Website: macys
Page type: customer-info-address
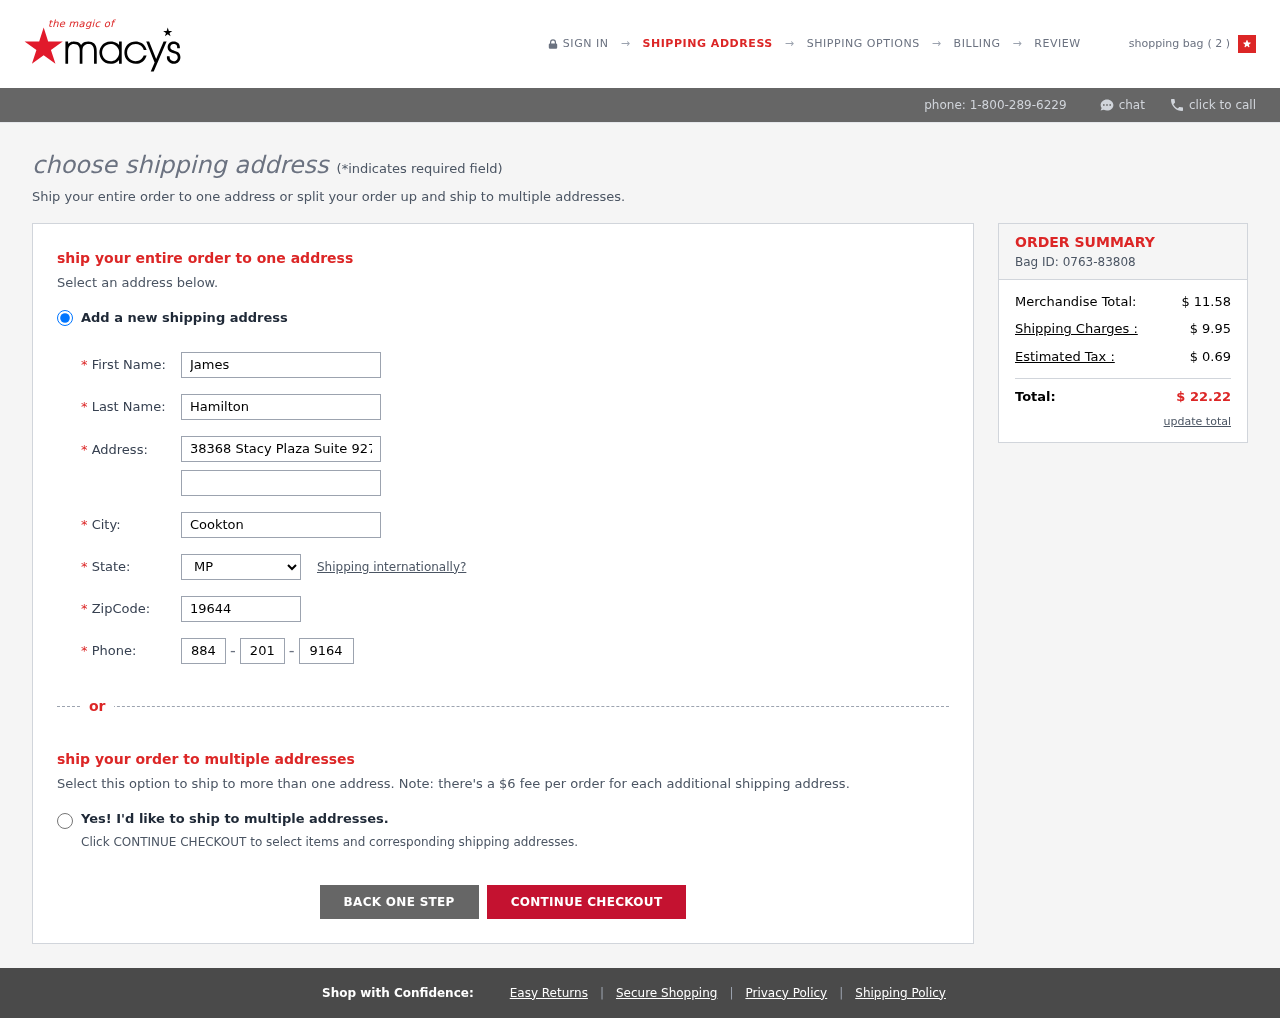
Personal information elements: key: PII_CITY
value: Cookton
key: PII_FIRSTNAME
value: James
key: PII_LASTNAME
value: Hamilton
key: PII_PHONE_AREA
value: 884
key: PII_PHONE_PREFIX
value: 201
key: PII_PHONE_SUFFIX
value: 9164
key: PII_POSTCODE
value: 19644
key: PII_STATE_ABBR
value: MP
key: PII_STREET
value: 38368 Stacy Plaza Suite 927
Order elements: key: ORDER_NUM_ITEMS
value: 2
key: ORDER_ID
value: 0763-83808
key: ORDER_SUBTOTAL
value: $ 11.58
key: ORDER_SHIPPING_COST
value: $ 9.95
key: ORDER_TAX
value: $ 0.69
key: ORDER_TOTAL
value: $ 22.22